Field crop: maize
Growth stage: 1
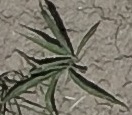
Species: sorghum